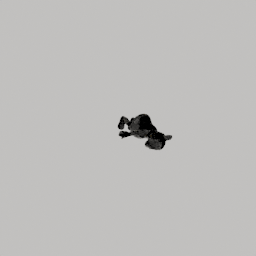
Label: animals